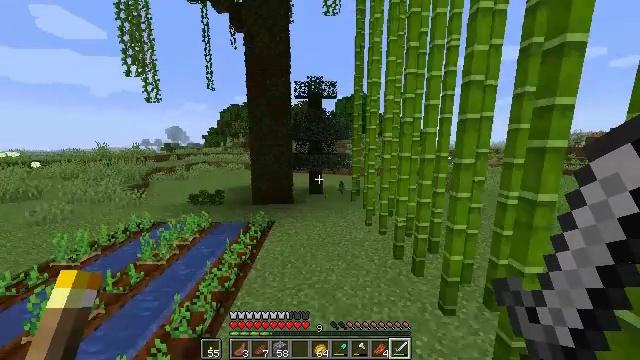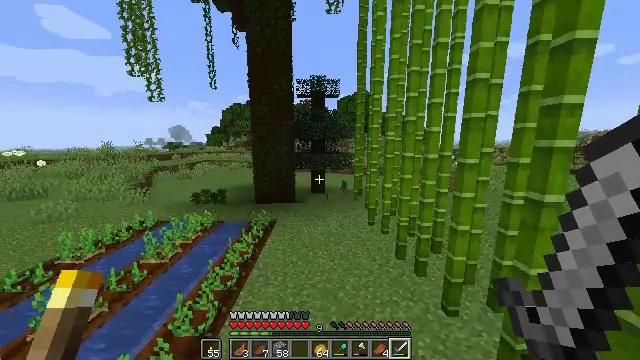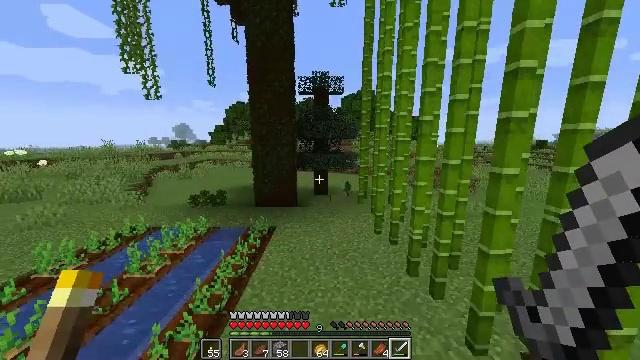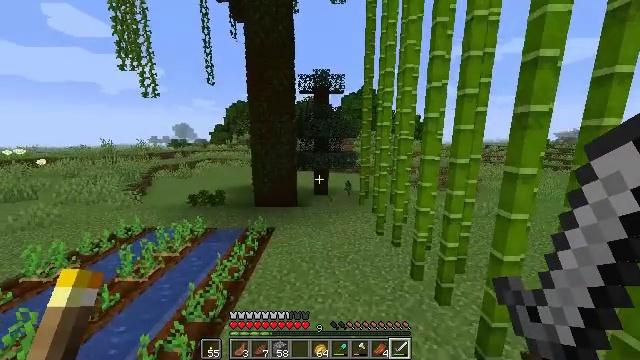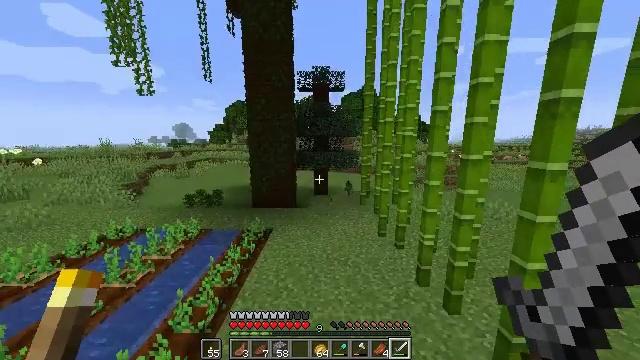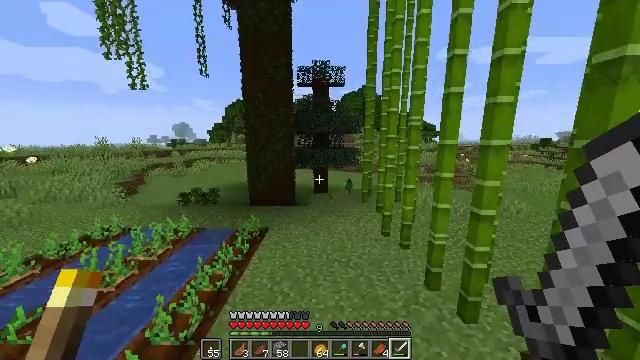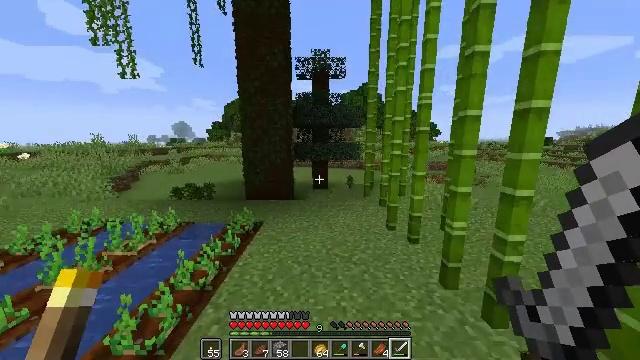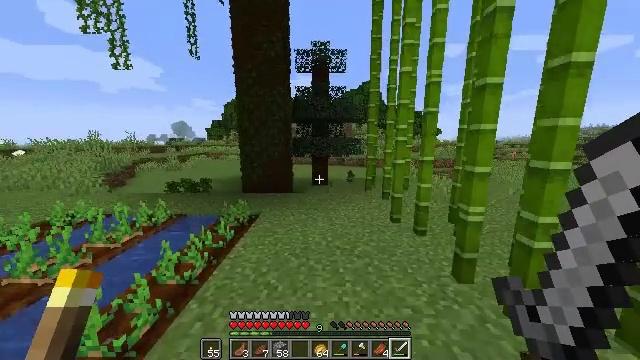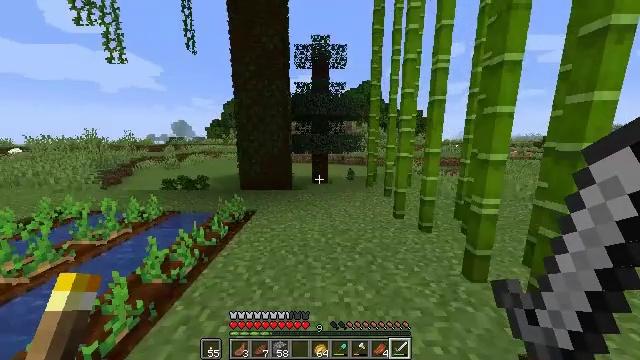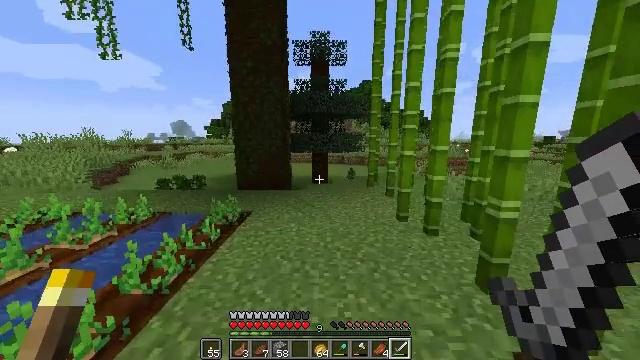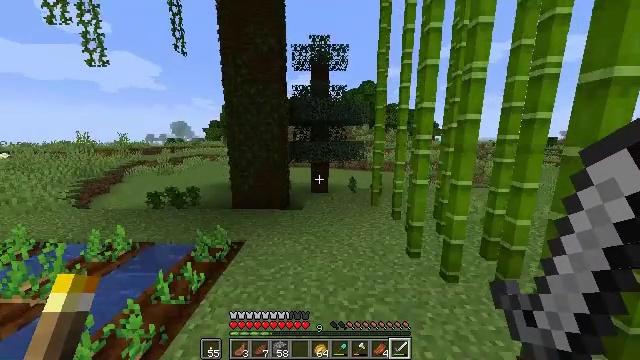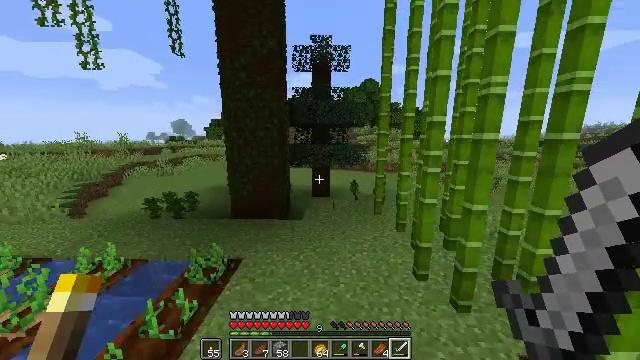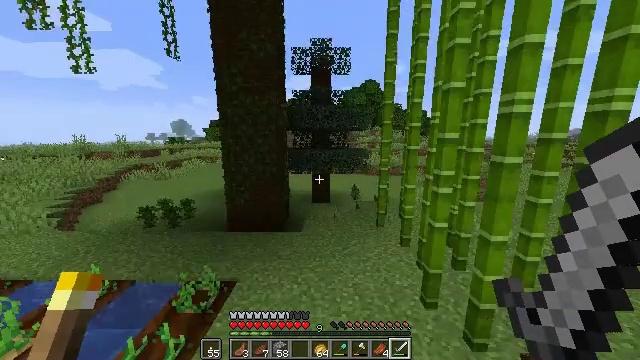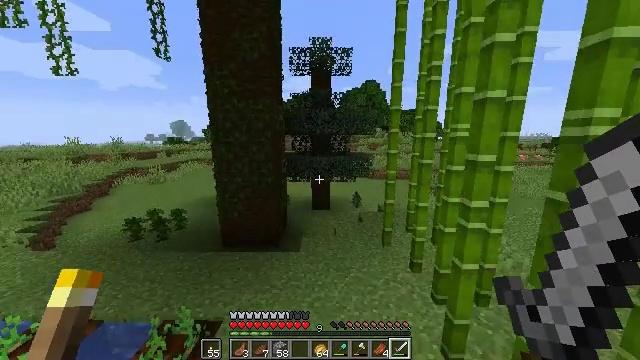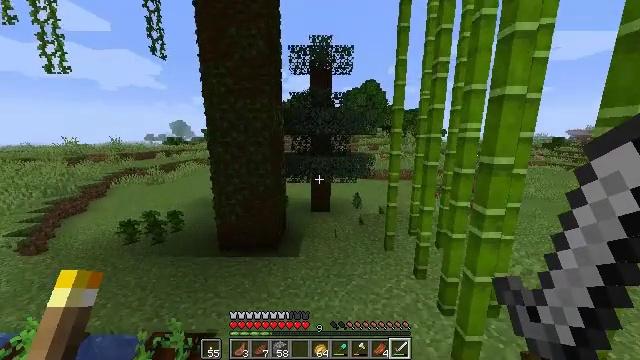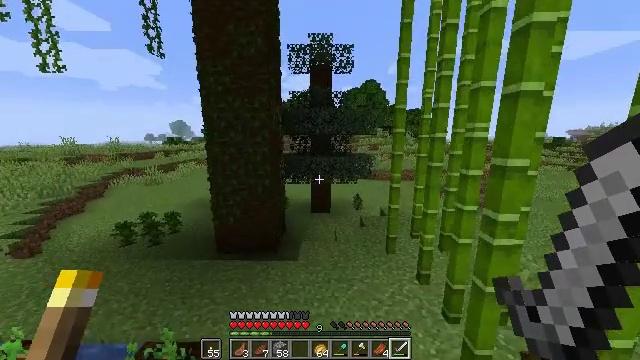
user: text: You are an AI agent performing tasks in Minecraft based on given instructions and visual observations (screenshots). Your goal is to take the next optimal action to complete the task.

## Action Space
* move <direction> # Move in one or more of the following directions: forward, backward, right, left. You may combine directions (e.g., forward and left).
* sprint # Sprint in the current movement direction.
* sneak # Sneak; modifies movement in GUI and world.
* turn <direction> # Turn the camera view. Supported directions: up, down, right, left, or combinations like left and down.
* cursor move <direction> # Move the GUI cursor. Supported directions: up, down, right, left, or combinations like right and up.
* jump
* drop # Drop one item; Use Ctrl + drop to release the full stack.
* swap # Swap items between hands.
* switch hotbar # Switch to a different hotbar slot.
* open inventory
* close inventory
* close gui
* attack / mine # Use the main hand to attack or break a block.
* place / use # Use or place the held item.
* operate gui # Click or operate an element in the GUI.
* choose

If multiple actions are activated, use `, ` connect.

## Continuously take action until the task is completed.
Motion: motion action
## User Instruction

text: Bake a potato to get a baked potato.
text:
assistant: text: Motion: move forward, jump
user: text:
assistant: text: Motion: move forward, jump
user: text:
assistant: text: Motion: move forward, jump
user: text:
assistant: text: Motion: move forward, jump
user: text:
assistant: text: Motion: move forward, jump
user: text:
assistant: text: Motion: move forward, jump
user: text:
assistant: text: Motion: move forward, sprint, jump
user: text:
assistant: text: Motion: move forward, sprint, jump
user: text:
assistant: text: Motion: move forward, sprint, jump
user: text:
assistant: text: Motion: move forward, sprint, jump
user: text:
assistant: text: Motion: move forward, sprint, jump
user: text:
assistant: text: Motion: move forward, jump
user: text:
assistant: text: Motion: move forward, jump
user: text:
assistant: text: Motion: move forward, jump
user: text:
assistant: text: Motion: move forward, jump
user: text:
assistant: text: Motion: move forward
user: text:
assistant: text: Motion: move forward
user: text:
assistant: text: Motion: move forward
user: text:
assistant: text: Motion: move forward
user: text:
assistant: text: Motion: move forward, turn right and down
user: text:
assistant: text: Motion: move forward, turn right
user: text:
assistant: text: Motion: move forward, turn right
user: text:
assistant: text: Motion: move forward, turn right
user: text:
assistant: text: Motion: move forward
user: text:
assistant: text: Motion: move forward
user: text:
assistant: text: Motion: move forward
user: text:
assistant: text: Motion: move forward, sprint
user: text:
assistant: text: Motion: move forward, sprint, turn right
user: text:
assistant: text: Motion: move forward, sprint, turn right
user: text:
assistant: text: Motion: move forward, sprint, turn right